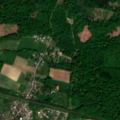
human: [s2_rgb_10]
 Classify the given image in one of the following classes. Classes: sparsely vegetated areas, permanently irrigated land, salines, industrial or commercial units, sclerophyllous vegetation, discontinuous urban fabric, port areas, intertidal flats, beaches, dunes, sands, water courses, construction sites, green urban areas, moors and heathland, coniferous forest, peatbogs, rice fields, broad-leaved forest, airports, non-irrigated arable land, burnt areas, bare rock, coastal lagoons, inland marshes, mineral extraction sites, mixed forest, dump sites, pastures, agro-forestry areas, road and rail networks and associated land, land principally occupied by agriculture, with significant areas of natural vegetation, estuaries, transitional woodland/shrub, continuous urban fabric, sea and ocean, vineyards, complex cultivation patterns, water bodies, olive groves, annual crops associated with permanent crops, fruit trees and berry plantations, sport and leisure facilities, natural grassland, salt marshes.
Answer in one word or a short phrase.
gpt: discontinuous urban fabric, sport and leisure facilities, non-irrigated arable land, broad-leaved forest, mixed forest